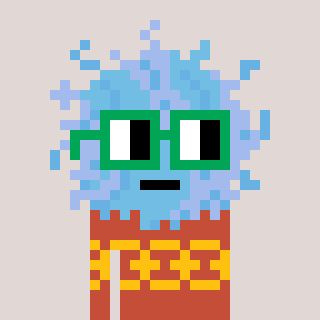
a pixel art character with square green glasses, a lint-shaped head and a rust-colored body on a warm background